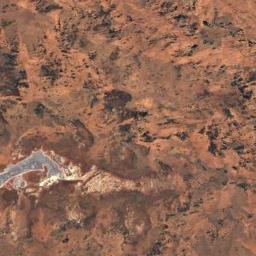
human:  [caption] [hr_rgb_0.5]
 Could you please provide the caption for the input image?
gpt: There is a small patch of vegetation on the edge of the desert .

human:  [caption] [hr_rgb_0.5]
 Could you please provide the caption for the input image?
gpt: This is a orange desert with brown gullys and there is sparse dark green chaparral in the desert .

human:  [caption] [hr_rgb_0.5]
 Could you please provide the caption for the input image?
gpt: The yellow desert is next to a lake .

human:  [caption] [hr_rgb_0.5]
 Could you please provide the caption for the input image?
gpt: The desert has orange sand and some mountains .

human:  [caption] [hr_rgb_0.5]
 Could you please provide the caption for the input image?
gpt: A desert covered with brown bare land and some bushes .